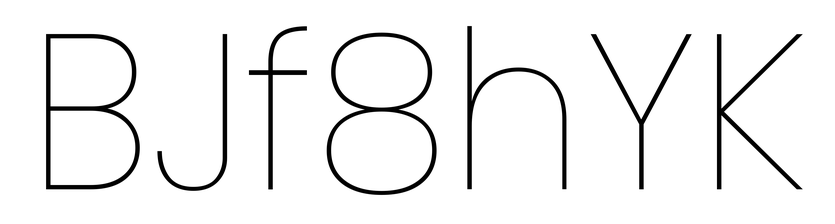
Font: Poppins-Thin